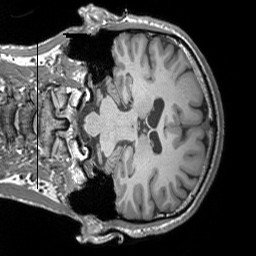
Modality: T1w
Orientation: coronal
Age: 26
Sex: male
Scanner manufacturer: siemens
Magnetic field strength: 3 T
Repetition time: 1.9 s
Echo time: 0.00252 s